Question: I'm using React with React Context API. I have 'App.js' component with whole app. It is functional component. In it' there is state ('useState') for context:
'''
const [contextValue, setContextValue] = useState(null)
'''
And 'useEffect':
'''
useEffect(() => {
const wrapper = async () => {
let data = {};
const fetchData = () => {
fetchAbout().then((res) => (data.about = res.data));
fetchNews().then((res) => (data.news = res.data));
fetchArticles().then((res) => (data.articles = res.data));
fetchOffer().then((res) => (data.offer = res.data));
fetchPortfolio().then((res) => (data.portfolio = res.data));
fetchQuestions().then((res) => (data.questions = res.data));
};
await fetchData();
console.log(data);
console.log(data.about);
setContextValue(data);
};
wrapper();
}, []);
'''
---
So in 'fetchData' function I'm creating properties of 'data' object.
So after 'await fetchData()', there are 2 console logs. And as expected, first is logging data objects with its fields:

---
But there are problem with 'console.log(data.about);', because it is logging 'undefined'!.
I expected, that it'll be value of about field in data object (like in first 'console.log')
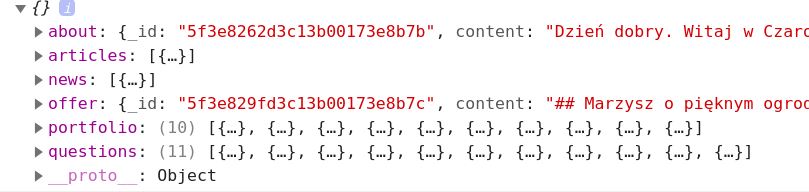
Answer: fetchData isn't returning a promise, so you can't "await" for it.
by the time you 'console.log(data.about)' the data is not yet populated.
you could solve it by
'''
const fetchData = () => {
return Promise.all([
fetchAbout().then((res) => (data.about = res.data)),
fetchNews().then((res) => (data.news = res.data)),
fetchArticles().then((res) => (data.articles = res.data)),
fetchOffer().then((res) => (data.offer = res.data)),
fetchPortfolio().then((res) => (data.portfolio = res.data)),
fetchQuestions().then((res) => (data.questions = res.data)),
])
};
'''